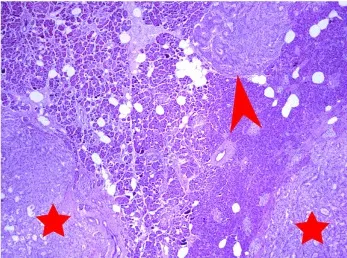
(C) Hematoxylin and eosin (H&E)-stained slide of microtumors (x10 magnification).
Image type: pathology (h&e)